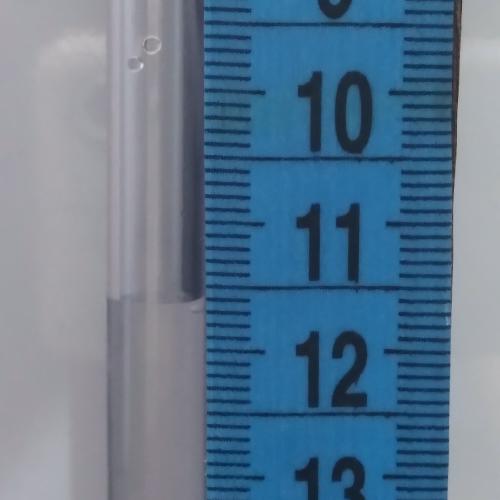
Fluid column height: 11.6 cm